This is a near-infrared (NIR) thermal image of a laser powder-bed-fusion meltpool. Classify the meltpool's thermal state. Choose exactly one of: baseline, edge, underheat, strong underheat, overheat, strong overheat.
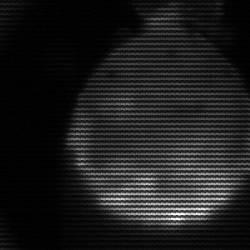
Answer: edge